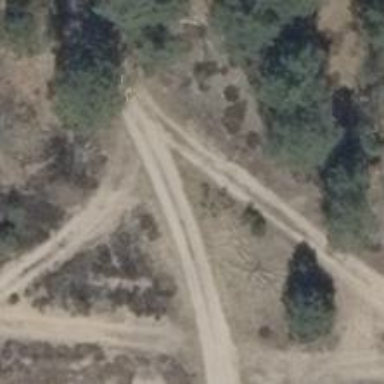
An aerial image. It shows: Dirt track road with grade 3 tracktype and no sidewalk.